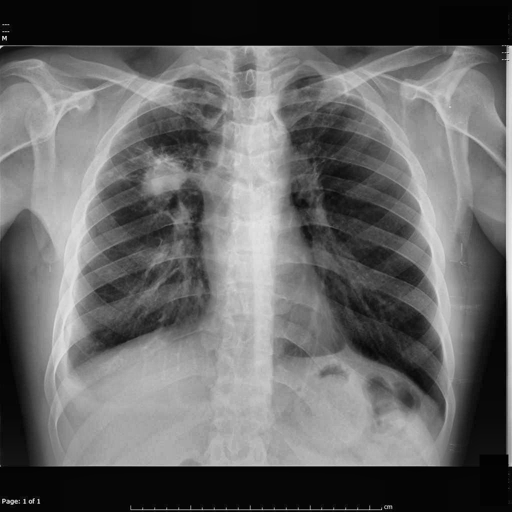
Finding: TUBERCULOSIS